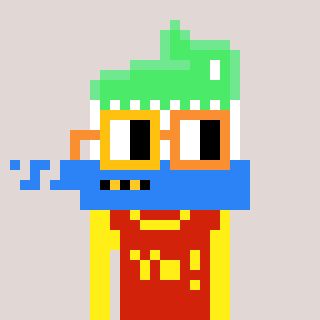
a pixel art character with square yellow and orange glasses, a toothbrush-shaped head and a red-colored body on a warm background